Question: I've created a . I have added an to the browser_action.html as a as shown below.

What I want is, when I click on a , it . Different links when clicked on different cells.
This is part of my code :
'''
<tr>
<td class="tg-z3w6 hvr-underline-from-center"><a href="http://ew/Environment/Detail?envid=2715"></a>TEST</td>
<td class="tg-ges6">2715</td>
</tr>
'''
But it doesn't work. Any idea why? or a workaround for this issue?
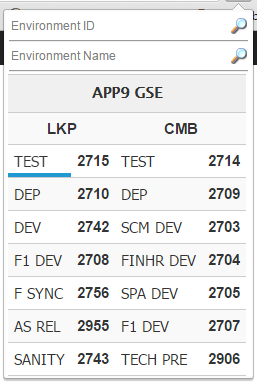
Answer: Here is my solution for my own question.
Create popup.js and link it in the page:
'''
<script src="popup.js" ></script>
'''
Add the following code to popup.js:
'''
document.addEventListener('DOMContentLoaded', function () {
var links = document.getElementsByTagName("a");
for (var i = 0; i < links.length; i++) {
(function () {
var ln = links[i];
var location = ln.href;
ln.onclick = function () {
chrome.tabs.create({active: true, url: location});
};
})();
}
});
'''
That's all, links should work after that.